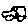
Label: car